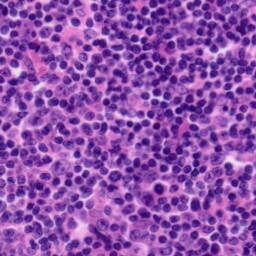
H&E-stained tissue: Tonsil